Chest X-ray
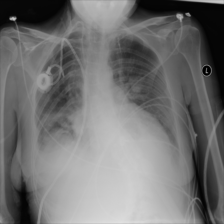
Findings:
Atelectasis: negative
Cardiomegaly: negative
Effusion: positive
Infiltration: positive
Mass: negative
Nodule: positive
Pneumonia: negative
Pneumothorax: negative
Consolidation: negative
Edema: negative
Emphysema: negative
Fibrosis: positive
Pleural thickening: negative
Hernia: negative